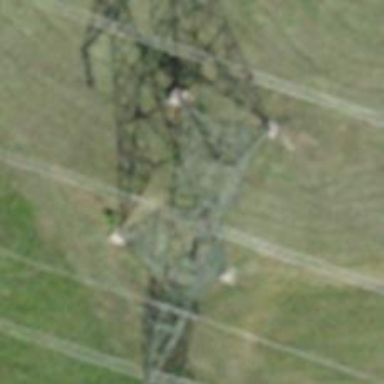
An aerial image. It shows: Towering power structure.